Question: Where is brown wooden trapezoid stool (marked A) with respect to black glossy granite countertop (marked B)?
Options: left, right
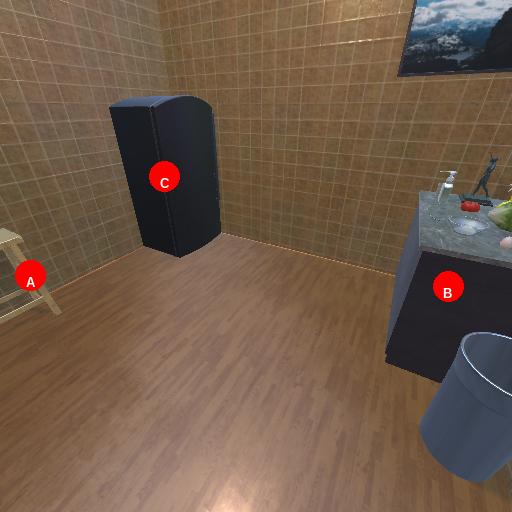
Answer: left